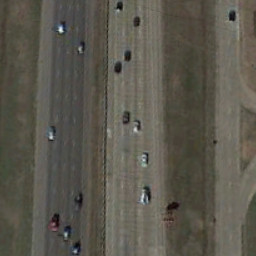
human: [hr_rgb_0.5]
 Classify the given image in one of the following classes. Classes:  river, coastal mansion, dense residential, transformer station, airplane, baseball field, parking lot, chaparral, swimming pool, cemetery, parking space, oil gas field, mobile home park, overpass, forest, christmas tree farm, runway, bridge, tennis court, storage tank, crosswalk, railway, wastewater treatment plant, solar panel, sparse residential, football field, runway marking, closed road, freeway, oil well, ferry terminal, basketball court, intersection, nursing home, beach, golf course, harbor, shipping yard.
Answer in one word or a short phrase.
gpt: freeway